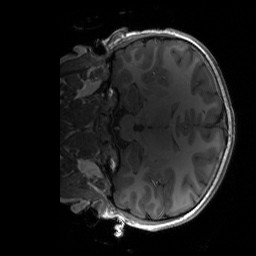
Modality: T1w
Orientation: coronal
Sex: male
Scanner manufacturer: siemens
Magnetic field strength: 3 T
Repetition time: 1.9 s
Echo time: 0.00243 s